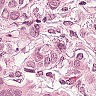
Metastatic tissue present: yes